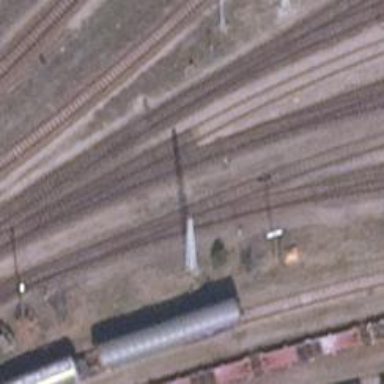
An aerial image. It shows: Railway switch.